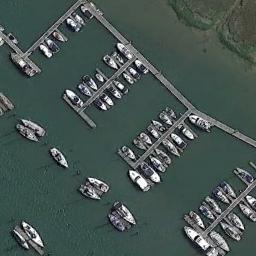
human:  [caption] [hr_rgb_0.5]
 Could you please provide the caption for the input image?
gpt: Many ships are in the harbor .

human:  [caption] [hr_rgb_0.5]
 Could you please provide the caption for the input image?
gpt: The harbor has lots of neatly docked boats and the color of the waters is green .

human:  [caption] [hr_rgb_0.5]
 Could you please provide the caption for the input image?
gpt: There was a lot of traffic along the harbor shore .

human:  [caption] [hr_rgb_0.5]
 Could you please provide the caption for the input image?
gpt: Many yachts moored neatly on the sea side of the harbor .

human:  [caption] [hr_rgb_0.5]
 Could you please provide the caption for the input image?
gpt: There are some ships at the harbor .